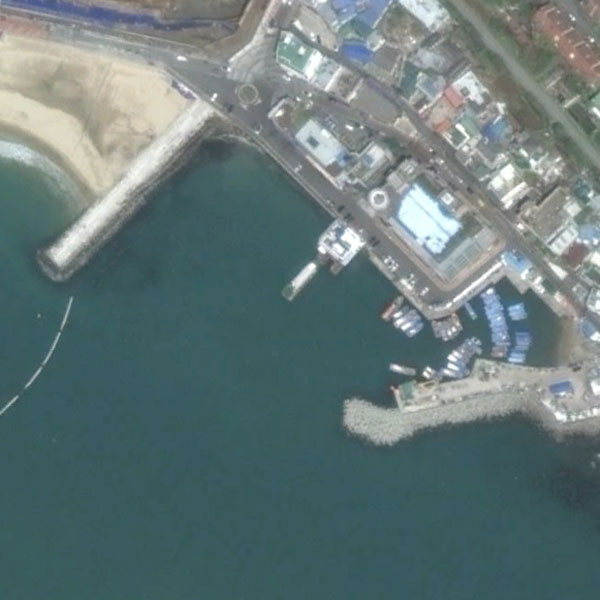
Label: Port